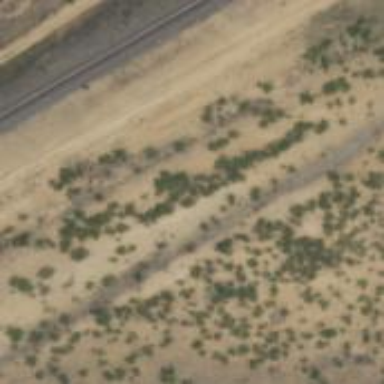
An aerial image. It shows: Abandoned road.